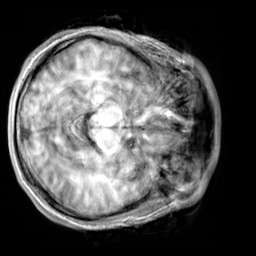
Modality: T1w
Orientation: axial
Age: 21
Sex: male
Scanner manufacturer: siemens
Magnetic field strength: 3 T
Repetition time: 2.3 s
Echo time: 0.00303 s